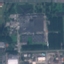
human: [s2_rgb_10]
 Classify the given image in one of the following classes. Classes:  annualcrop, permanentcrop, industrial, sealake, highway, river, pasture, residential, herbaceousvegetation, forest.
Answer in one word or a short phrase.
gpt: Industrial